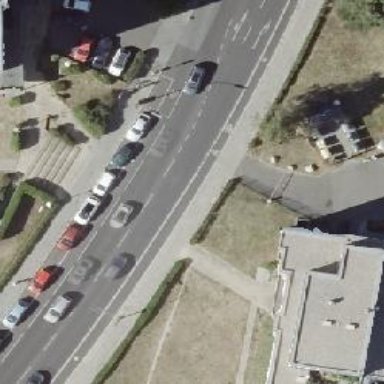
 and exclusive cycle lanes on both sides as well."